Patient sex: F
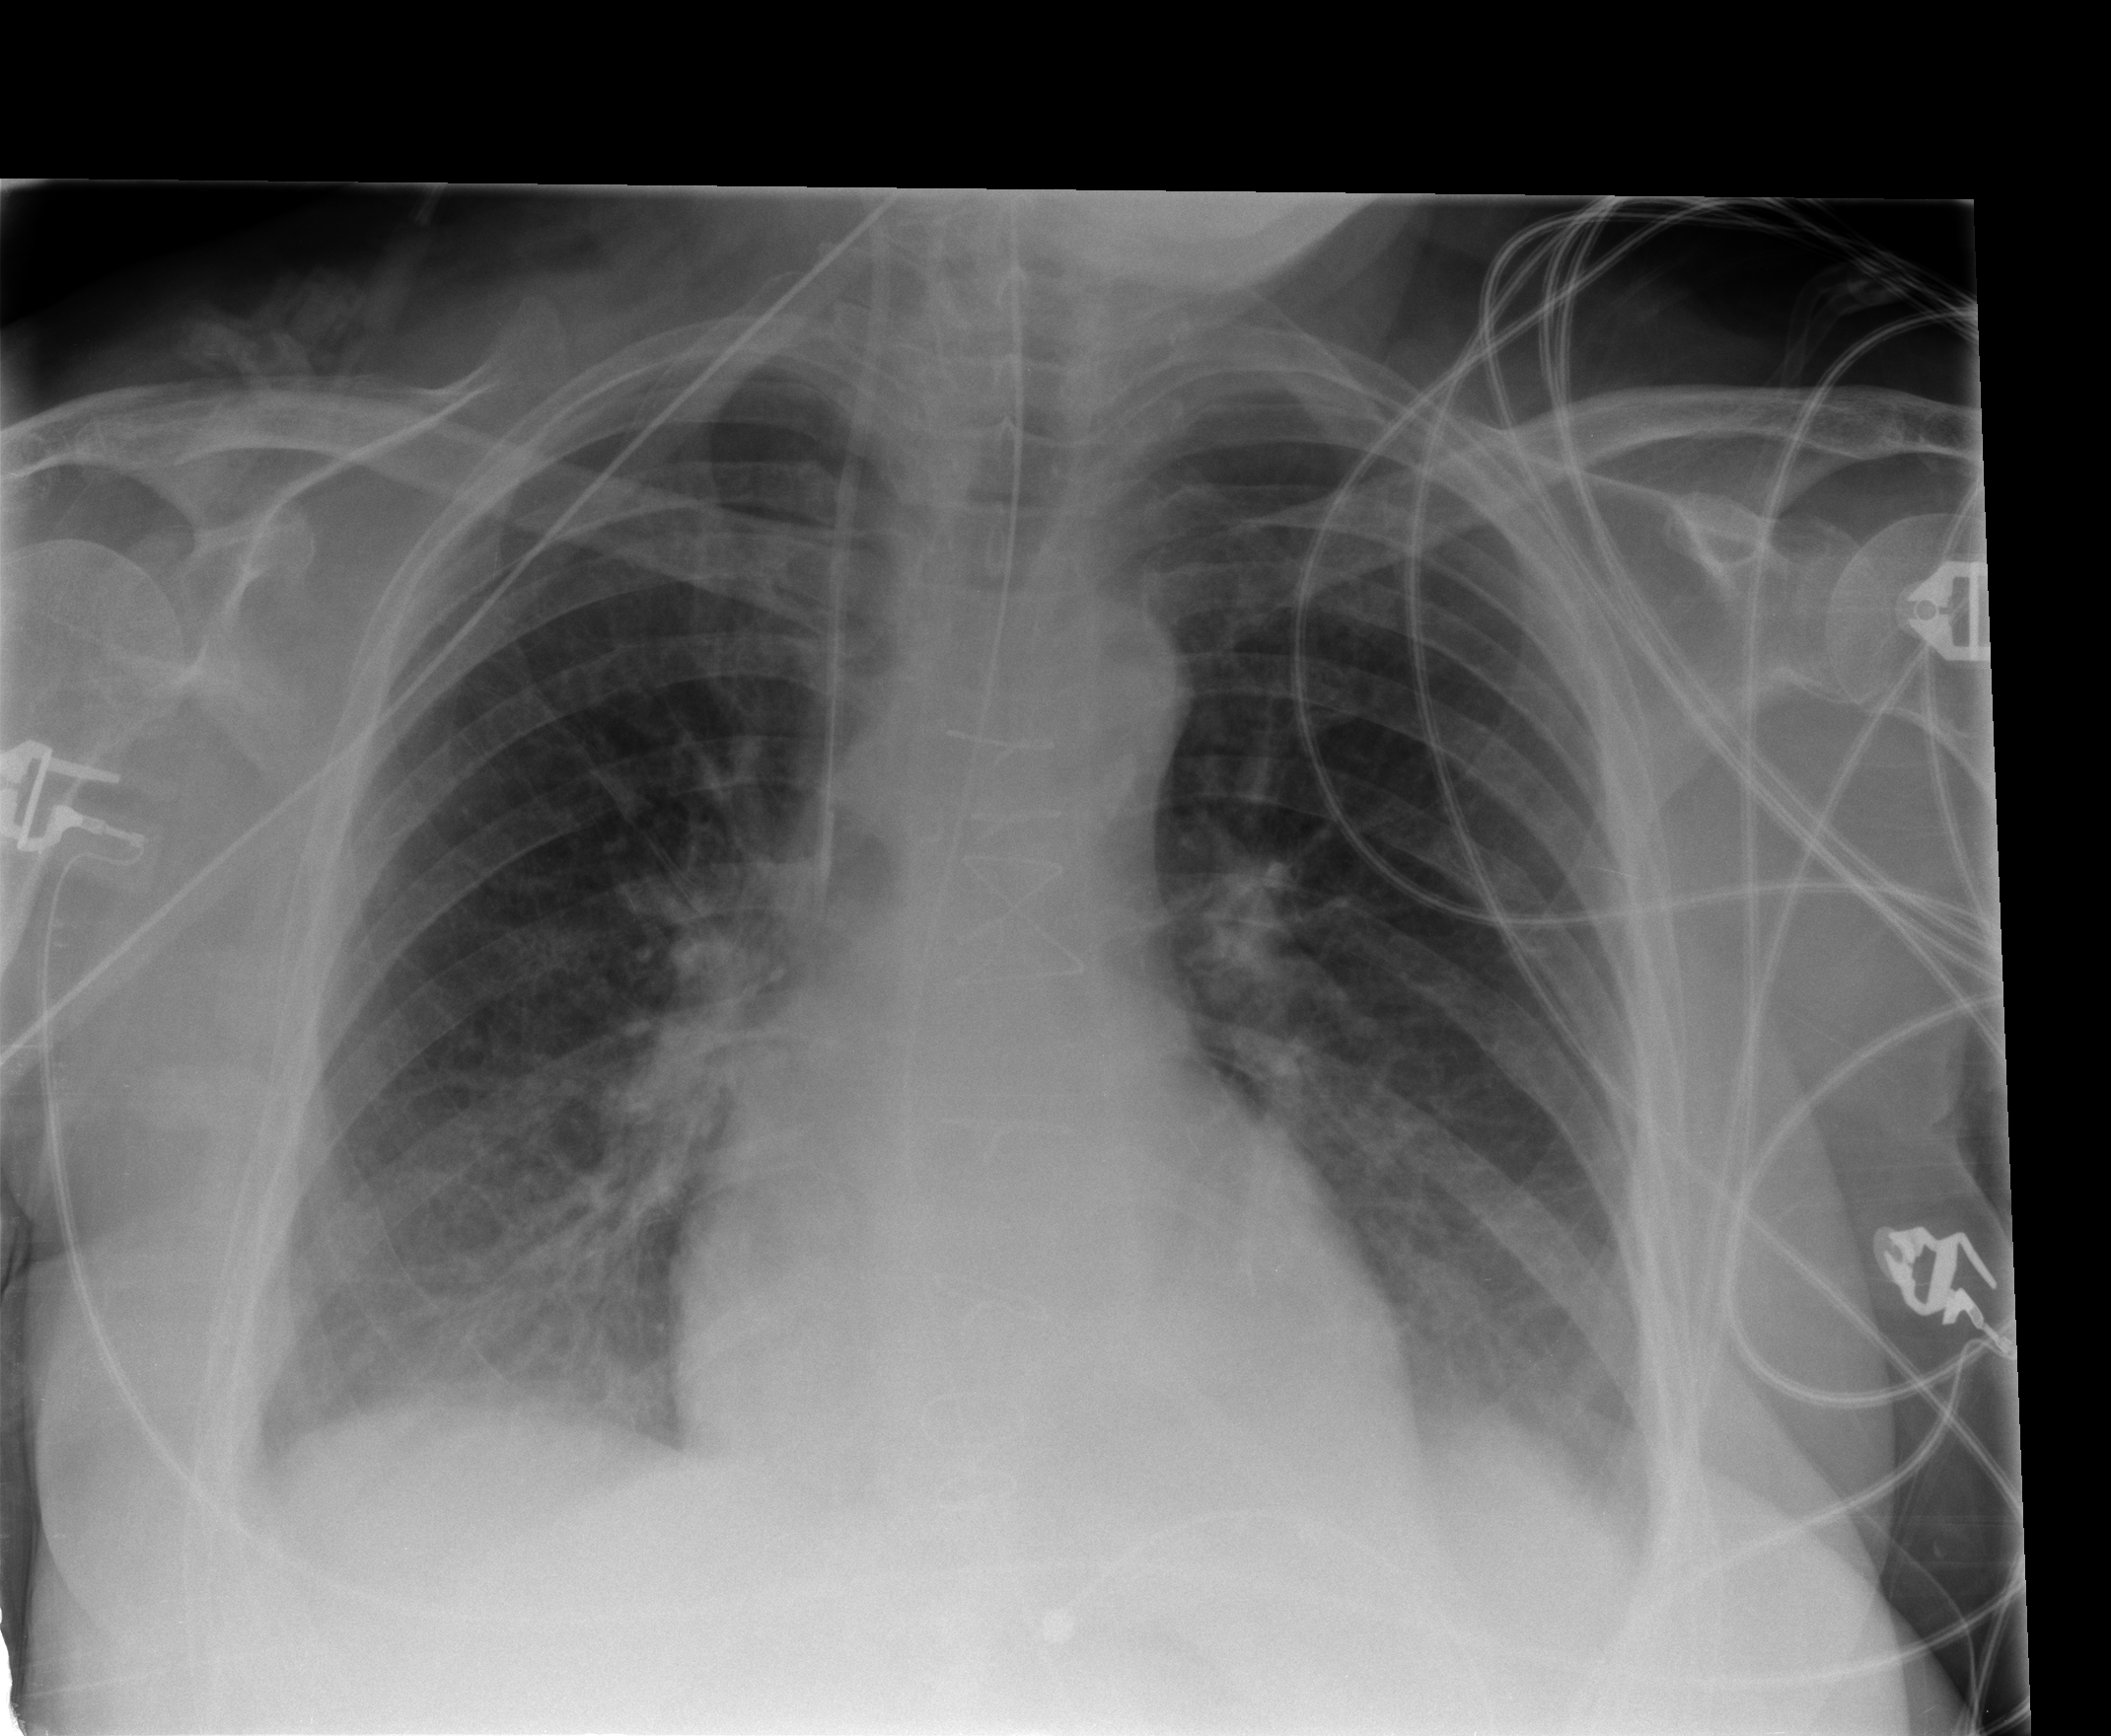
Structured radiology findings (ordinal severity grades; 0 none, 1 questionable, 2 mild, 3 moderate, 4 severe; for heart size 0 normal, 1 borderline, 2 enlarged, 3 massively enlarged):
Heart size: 0
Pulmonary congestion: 0
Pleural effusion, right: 1
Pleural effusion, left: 1
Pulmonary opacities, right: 1
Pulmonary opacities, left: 0
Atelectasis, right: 2
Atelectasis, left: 2